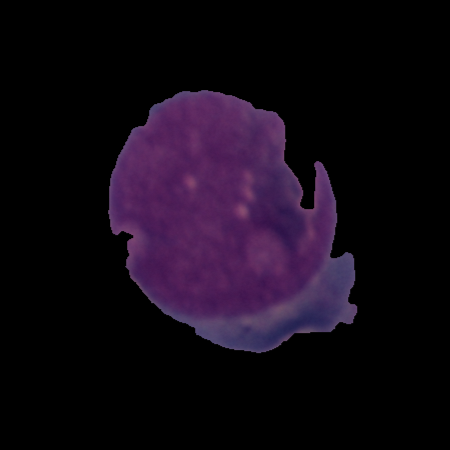
Label: cancer